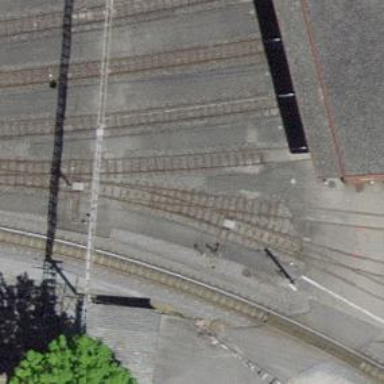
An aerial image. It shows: Narrow-gauge railway yard with one track. The yard is electrified with contact line.